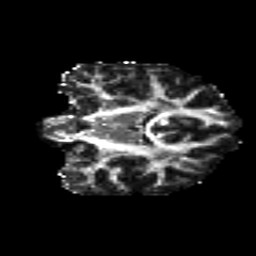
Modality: FA
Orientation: coronal
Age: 24
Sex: female
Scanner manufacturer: siemens
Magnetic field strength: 3 T
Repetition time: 8.8 s
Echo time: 0.085 s